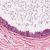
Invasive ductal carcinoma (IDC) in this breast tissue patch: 0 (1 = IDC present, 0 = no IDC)